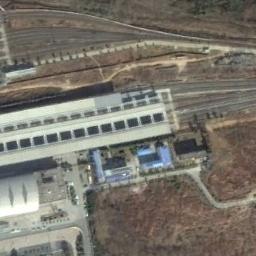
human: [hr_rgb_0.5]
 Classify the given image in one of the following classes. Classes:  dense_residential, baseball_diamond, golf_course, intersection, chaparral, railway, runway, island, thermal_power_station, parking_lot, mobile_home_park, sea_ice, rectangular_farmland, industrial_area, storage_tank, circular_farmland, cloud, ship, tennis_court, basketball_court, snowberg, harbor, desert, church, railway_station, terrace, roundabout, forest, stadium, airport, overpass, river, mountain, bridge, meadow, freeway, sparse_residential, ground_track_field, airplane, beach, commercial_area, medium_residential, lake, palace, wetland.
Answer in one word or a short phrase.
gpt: railway_station